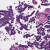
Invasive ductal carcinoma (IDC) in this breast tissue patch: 1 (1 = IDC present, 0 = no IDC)